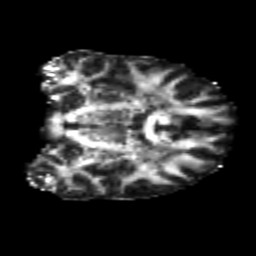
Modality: FA
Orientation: coronal
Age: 25
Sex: male
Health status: healthy
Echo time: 0.074 s